Question: I'm trying to plot error bars overlaid on jittered raw data points using <URL>. Seemed straightforward to just call a function within 'xYplot' using 'panel.stripplot'. It works, but there is a strange glitch - I can't 'jitter' the data plotted with 'panel.stripplot'. Let me illustrate my point:
'''
library(reshape2)
library(Hmisc)
data(iris)
#get error bars
d <- melt(iris, id=c("Species"), measure=c("Sepal.Length"))
X <- dcast(d, Species ~ variable, mean)
SD <- dcast(d, Species ~ variable, sd)
SE = SD[,2]/1#this is wrong on purpose, to plot larger error bars
Lo = X[,2]-SE
Hi = X[,2]+SE
fin <- data.frame(X,Lo=Lo,Hi=Hi)
#plot the error bars combined with raw data points
quartz(width=5,height=7)
xYplot(Cbind(Sepal.Length, Lo, Hi) ~ numericScale(Species), fin,
type=c("p"), ylim=c(4,8),lwd=3, col=1,
scales = list(x = list(at=1:3, labels=levels(d$Species))),
panel = function(x, y, ...) {
panel.xYplot(x, y, ...)
panel.stripplot(d$Species, d$value, jitter.data = TRUE, cex=0.2, ...)
}
)
'''
Which results in:

As you can see, the points are lined up vertically with the error bars, why I would like them to be slightly offset in horizontal plain. I tried to tweak 'factor' and 'amount' parameters in the 'panel.stripplot' but it doesn't change it. Any suggestions? Solutions with lattice-only please, preferably using 'xYplot'.
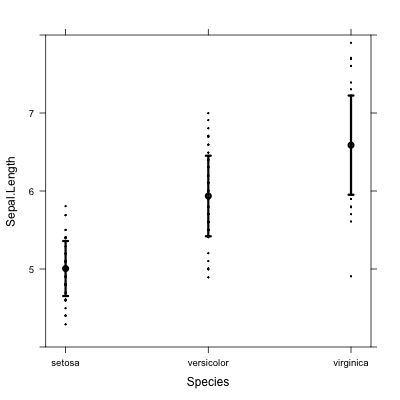
Answer: Use 'horizontal=FALSE':
'''
panel.stripplot(d$Species, d$value,
jitter.data = TRUE, cex=0.2,horizontal=FALSE, ...)
'''
Internally is just a call to :
'''
panel.xyplot(d$Species, d$value, cex=0.2,jitter.x=TRUE, ...)
'''